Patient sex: F
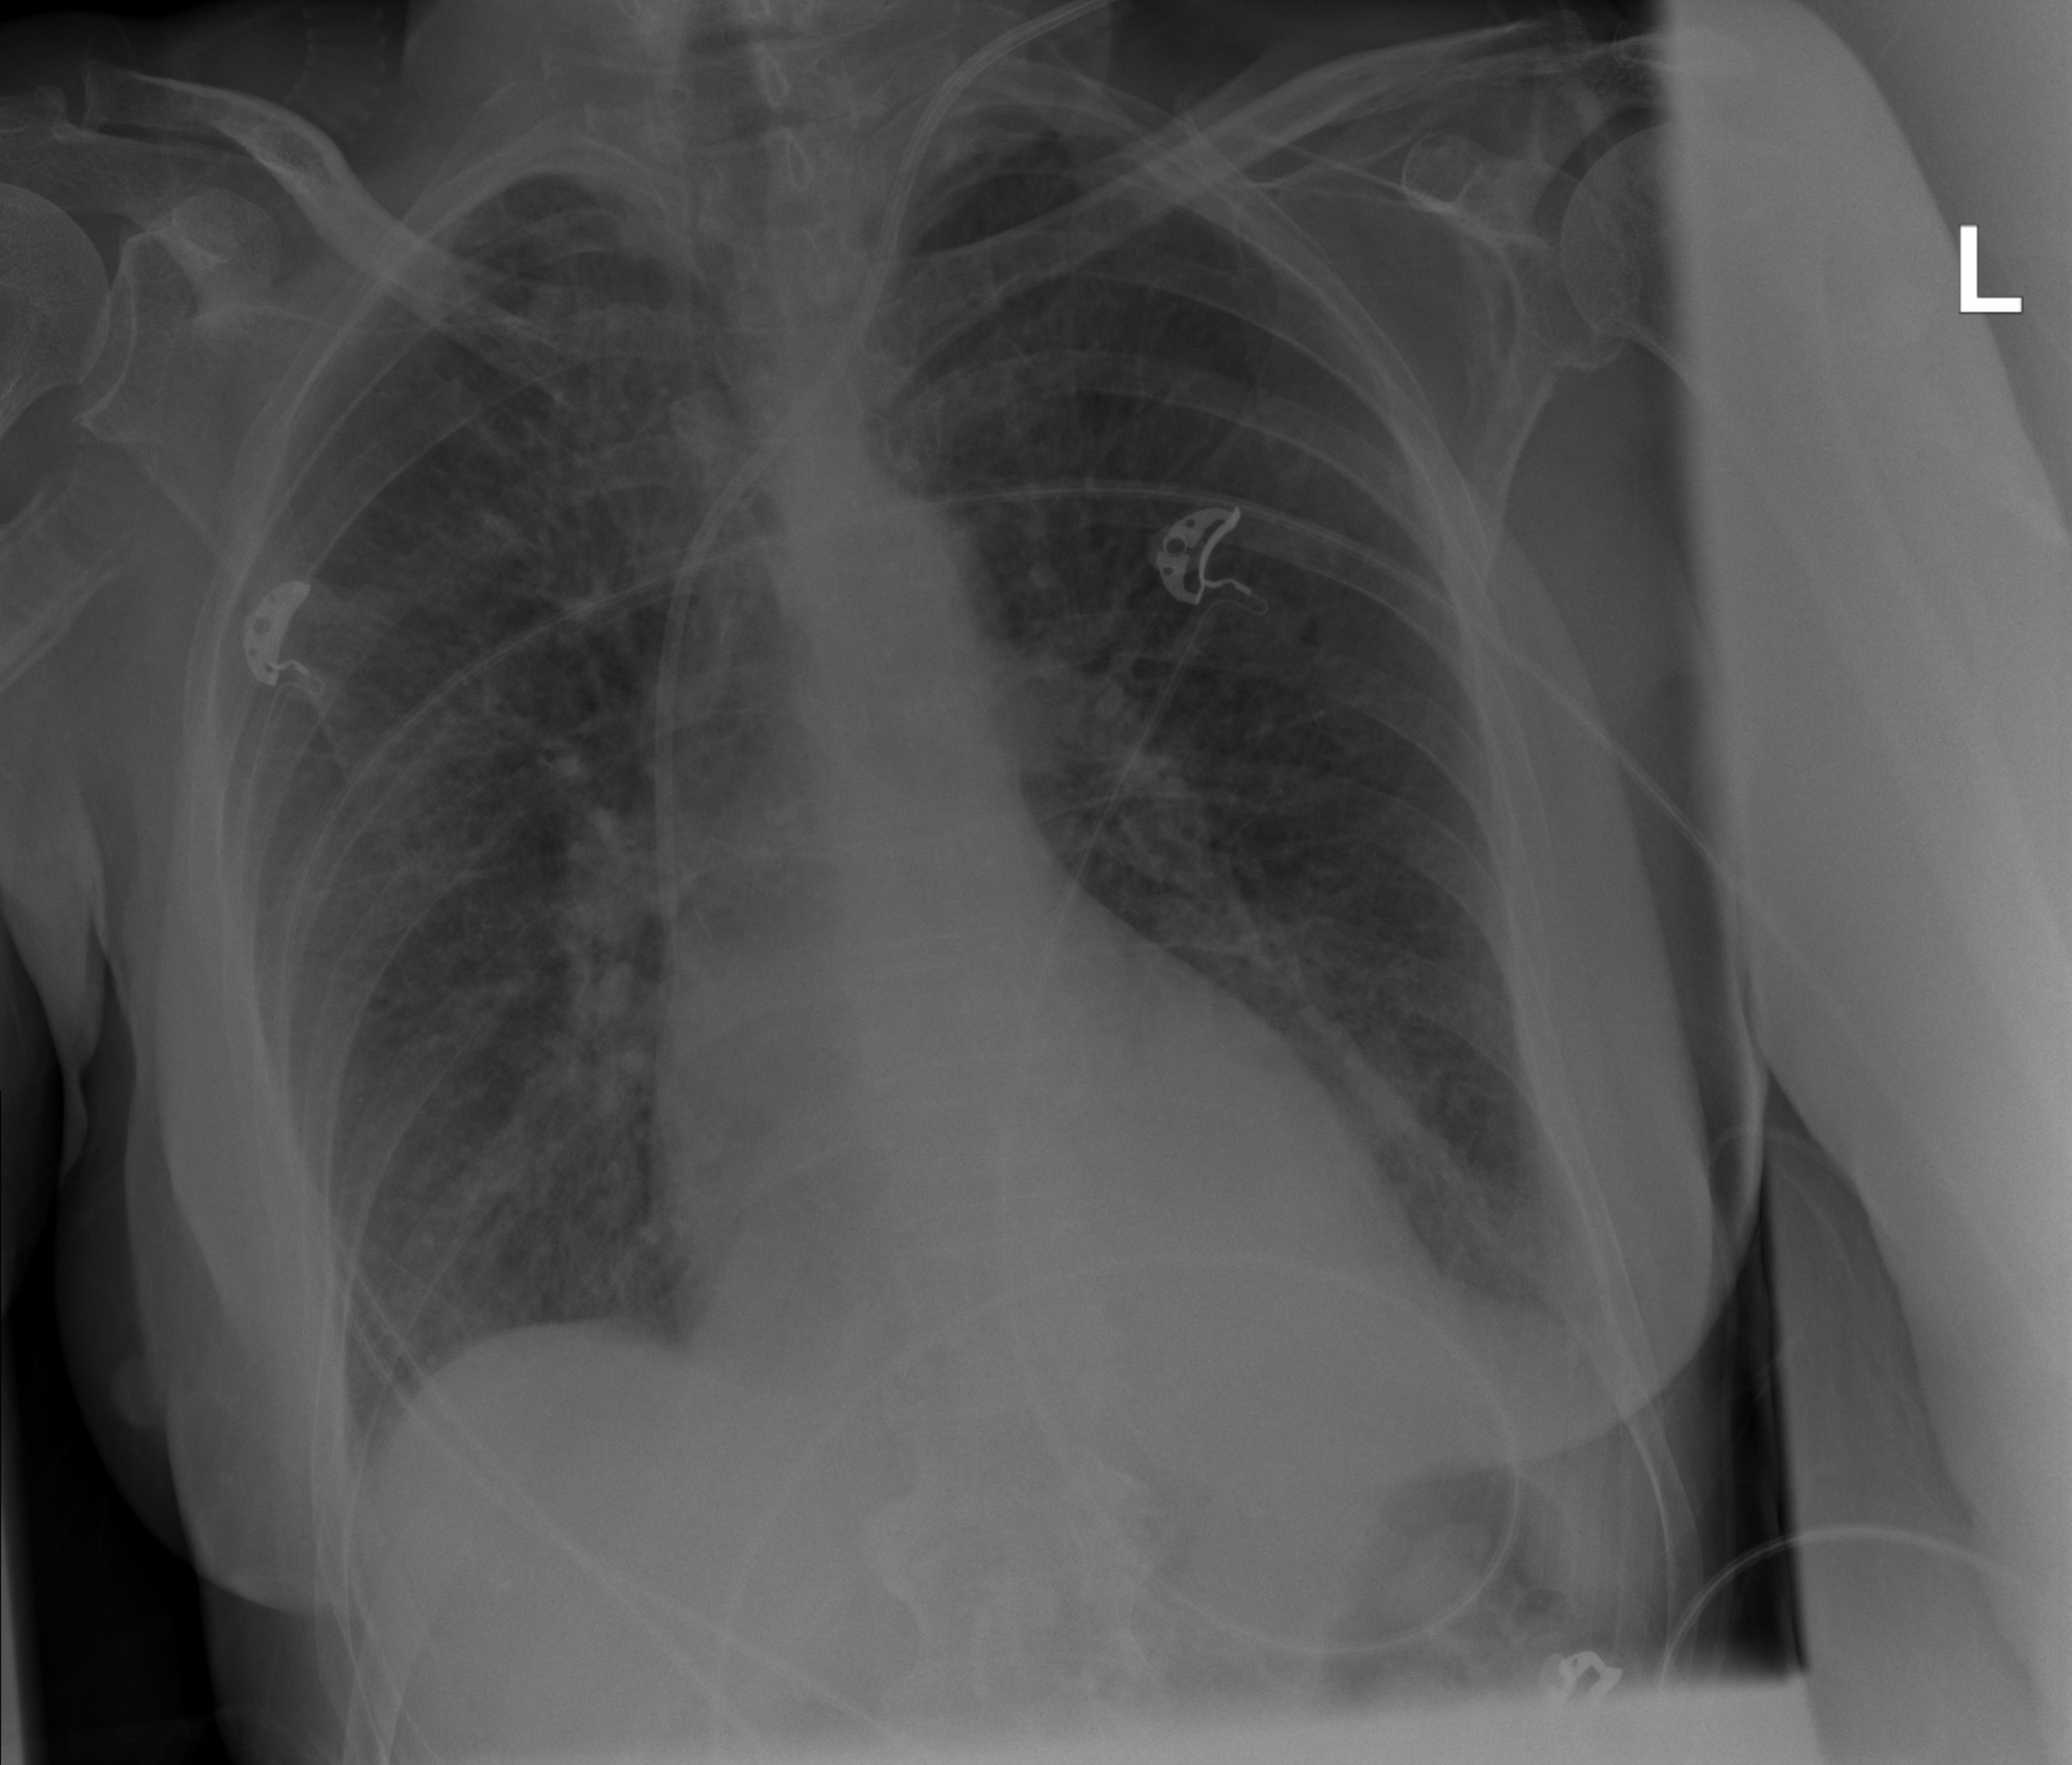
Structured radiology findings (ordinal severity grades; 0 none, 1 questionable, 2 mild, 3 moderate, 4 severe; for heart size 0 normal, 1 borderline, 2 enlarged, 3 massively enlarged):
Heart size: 1
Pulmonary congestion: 0
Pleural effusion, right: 1
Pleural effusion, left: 0
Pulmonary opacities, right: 2
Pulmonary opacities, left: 2
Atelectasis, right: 2
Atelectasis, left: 2